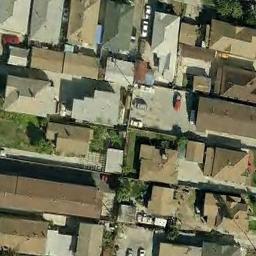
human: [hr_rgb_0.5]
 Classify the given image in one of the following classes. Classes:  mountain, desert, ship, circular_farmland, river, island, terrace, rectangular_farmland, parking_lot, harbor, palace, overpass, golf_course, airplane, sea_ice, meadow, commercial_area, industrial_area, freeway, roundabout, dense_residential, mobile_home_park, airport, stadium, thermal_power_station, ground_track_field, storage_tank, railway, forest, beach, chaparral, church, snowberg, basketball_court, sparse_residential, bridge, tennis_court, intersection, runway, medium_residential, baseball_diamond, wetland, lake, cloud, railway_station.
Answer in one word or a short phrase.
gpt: dense_residential